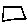
Label: square